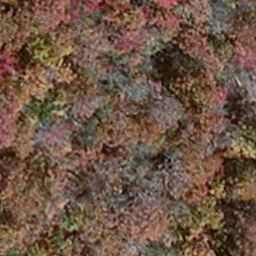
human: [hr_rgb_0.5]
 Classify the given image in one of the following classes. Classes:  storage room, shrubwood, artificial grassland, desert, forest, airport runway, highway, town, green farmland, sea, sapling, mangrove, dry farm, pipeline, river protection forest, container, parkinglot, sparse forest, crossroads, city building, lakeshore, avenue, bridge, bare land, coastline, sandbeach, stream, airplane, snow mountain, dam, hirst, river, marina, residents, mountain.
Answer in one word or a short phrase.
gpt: mangrove